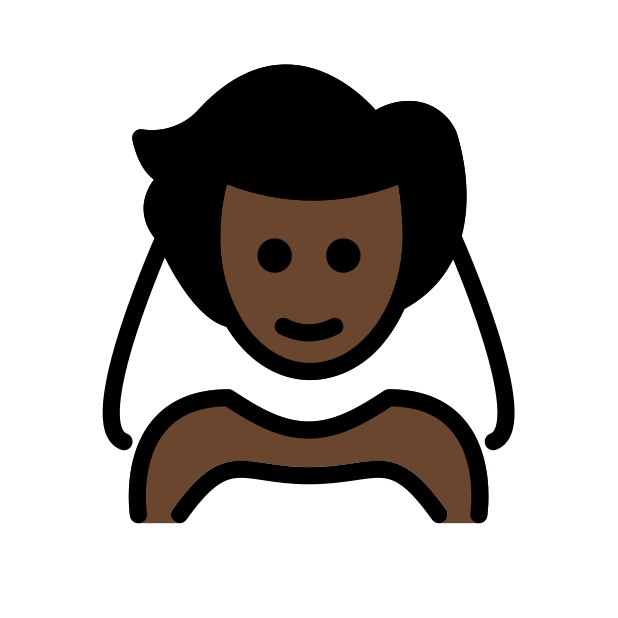
person with veil: dark skin tone